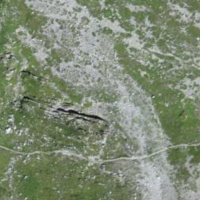
EUNIS habitat code: 31
Species observed at this site:
Rana temporaria